Question: How can I remove confirmation display ('save' and 'discard' buttons display) after capturing image?

I want to remove second step without changing application functionality: after 'startActivityForResult' function go to 'previewCapturedImage()' function.
It's my code:
'''
public class MainActivity extends Activity {
private static final int CAMERA_CAPTURE_IMAGE_REQUEST_CODE = 100;
public static final int MEDIA_TYPE_IMAGE = 1;
private static final String IMAGE_DIRECTORY_NAME = "OpenCV Demo";
private Uri fileUri;
private ImageView imgPreview;
private Button btnCapturePicture;
private FrameLayout frameLayout;
private TextView textView;
@Override
protected void onCreate(Bundle savedInstanceState) {
super.onCreate(savedInstanceState);
if (!OpenCVLoader.initAsync(OpenCVLoader.OPENCV_VERSION_2_4_8, this, mOpenCVCallBack))
{
Log.e("TEST", "Cannot connect to OpenCV Manager");
}
setContentView(R.layout.activity_main);
}
private void captureImage() {
Intent intent = new Intent(MediaStore.ACTION_IMAGE_CAPTURE);
fileUri = getOutputMediaFileUri(MEDIA_TYPE_IMAGE);
intent.putExtra(MediaStore.EXTRA_OUTPUT, fileUri);
// start the image capture Intent
startActivityForResult(intent, CAMERA_CAPTURE_IMAGE_REQUEST_CODE);
}
@Override
protected void onActivityResult(int requestCode, int resultCode, Intent data) {
// if the result is capturing Image
if (requestCode == CAMERA_CAPTURE_IMAGE_REQUEST_CODE) {
if (resultCode == RESULT_OK) {
// successfully captured the image
// display it in image view
previewCapturedImage();
} else if (resultCode == RESULT_CANCELED) {
// user cancelled Image capture
Toast.makeText(getApplicationContext(),
"User cancelled image capture", Toast.LENGTH_SHORT)
.show();
} else {
// failed to capture image
Toast.makeText(getApplicationContext(),
"Sorry! Failed to capture image", Toast.LENGTH_SHORT)
.show();
}
}
}
private void previewCapturedImage() {
//TODO something
}
'''
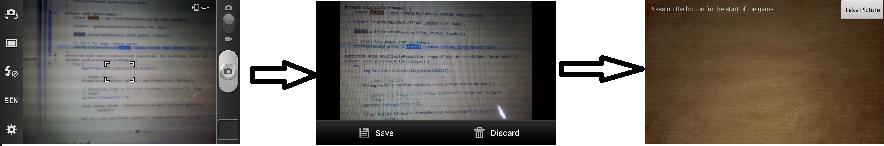
Answer: > How can I remove confirmation display ('save' and 'discard' buttons display) after capturing image?
You can't. That is not your app. That is coming from the user's chosen activity for handling 'ACTION_IMAGE_CAPTURE'. That activity is coming from some other developer's app, and that developer is welcome to do whatever that developer wants. If you wish to delegate taking a picture to a third-party app, you will have to live with however that third-party app wishes to take that picture.